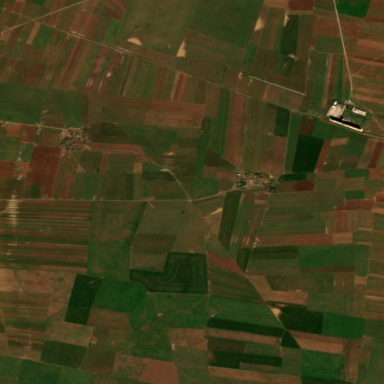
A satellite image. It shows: Picturesque farmland scene.